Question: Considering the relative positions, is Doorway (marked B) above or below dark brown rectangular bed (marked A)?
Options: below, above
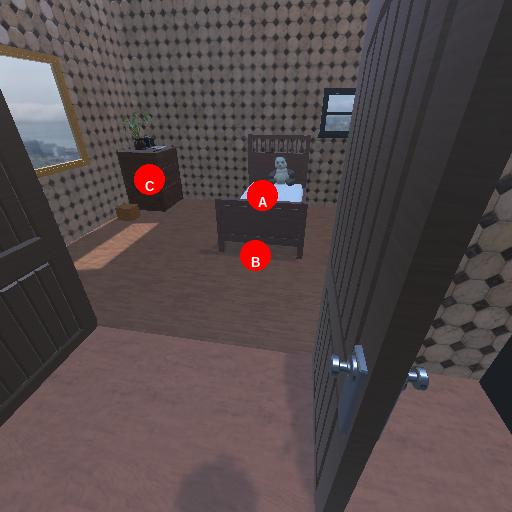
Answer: below